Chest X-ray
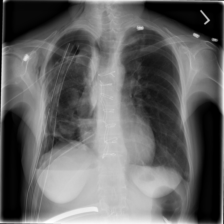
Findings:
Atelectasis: negative
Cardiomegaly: negative
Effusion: negative
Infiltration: negative
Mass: negative
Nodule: positive
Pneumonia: negative
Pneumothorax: positive
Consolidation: negative
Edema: negative
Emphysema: negative
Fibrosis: negative
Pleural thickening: negative
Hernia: negative